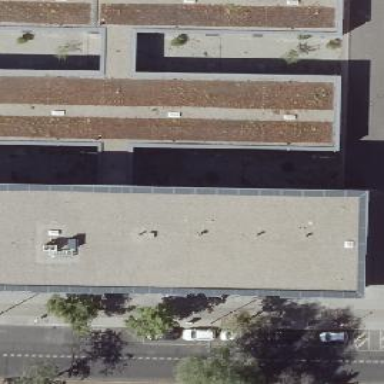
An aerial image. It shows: Office building with flat roof.